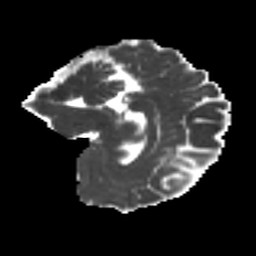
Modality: MD
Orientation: sagittal
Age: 42
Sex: female
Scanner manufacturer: ge
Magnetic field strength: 3 T
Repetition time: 7.8 s
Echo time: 0.0611 s